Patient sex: M
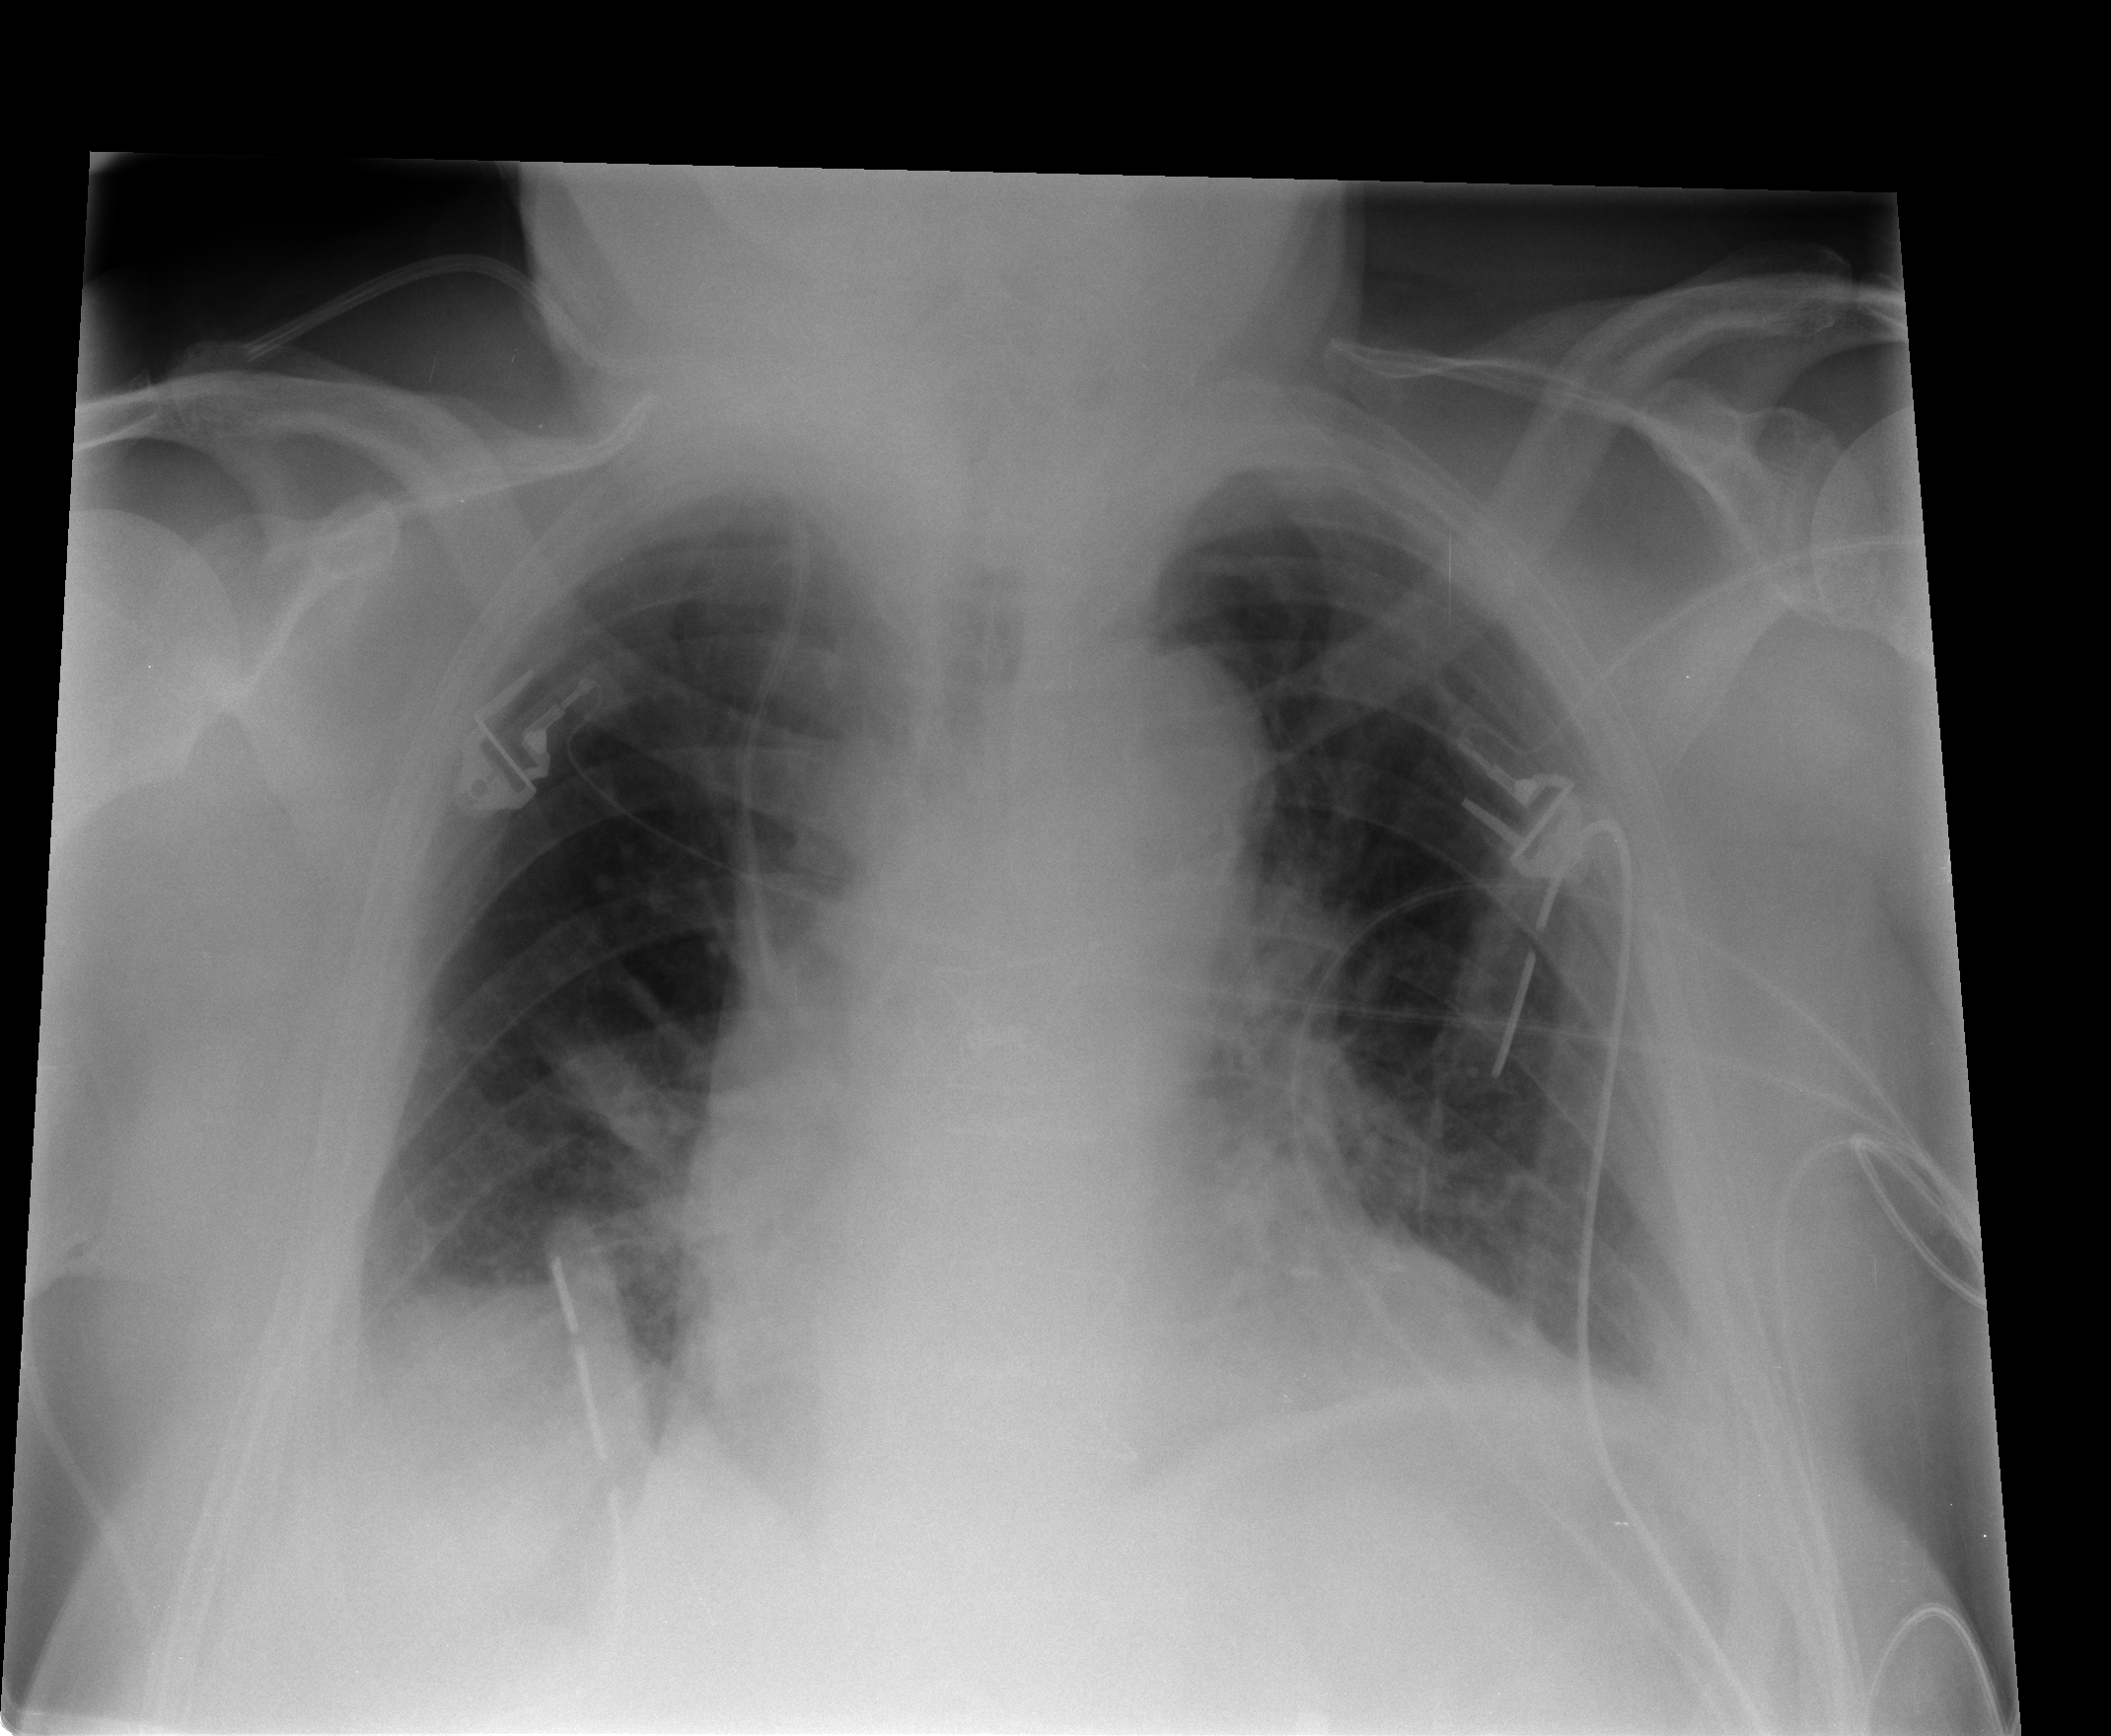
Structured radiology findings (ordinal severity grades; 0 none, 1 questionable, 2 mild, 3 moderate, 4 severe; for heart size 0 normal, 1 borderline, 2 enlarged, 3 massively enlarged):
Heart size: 0
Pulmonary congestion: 1
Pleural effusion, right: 2
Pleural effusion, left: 2
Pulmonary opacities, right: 0
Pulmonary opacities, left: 0
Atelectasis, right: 2
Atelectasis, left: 2